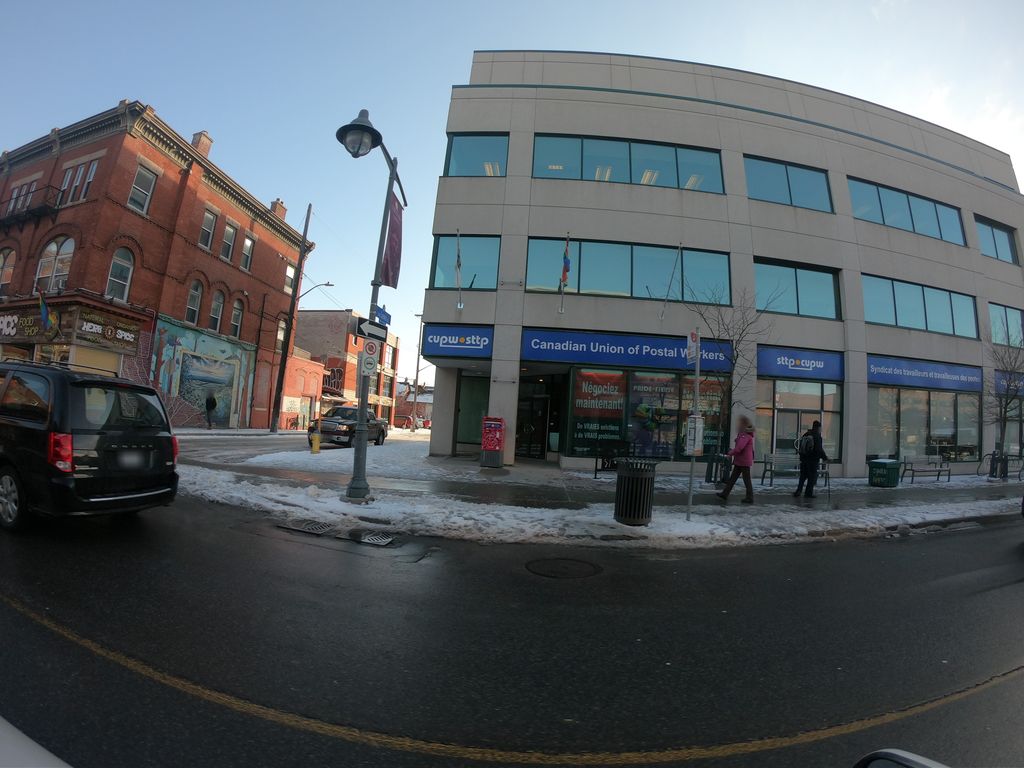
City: ottawa-gatineau